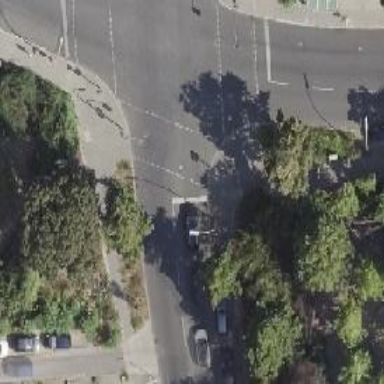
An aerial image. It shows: Road with traffic signals controlling the flow of traffic.